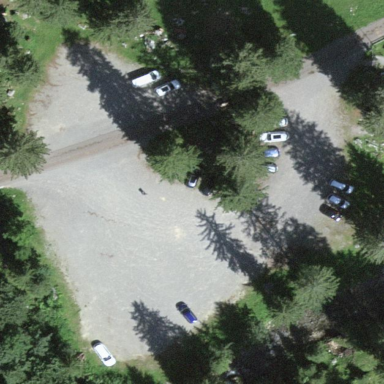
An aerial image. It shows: Parking area with surface.